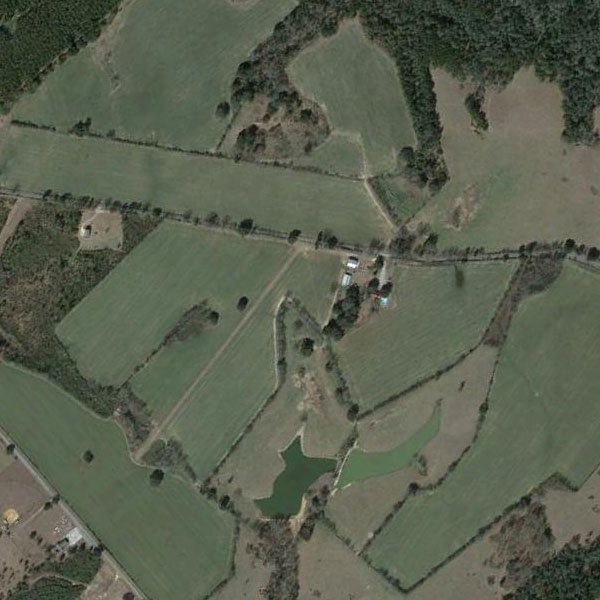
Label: Farmland